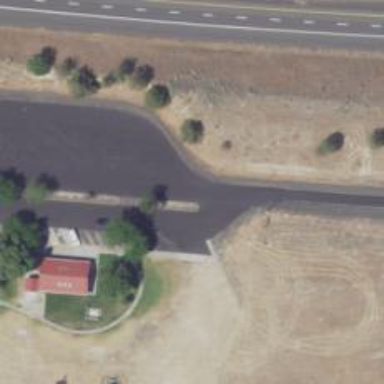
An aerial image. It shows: Asphalt service road leading to rest area.